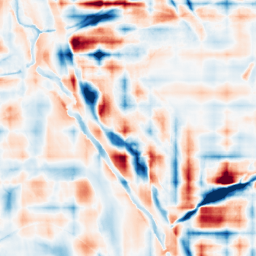
Category: wavelet
Decomposition family: wavelet_reverse_biorthogonal
Decomposition parameters: wavelet: rbio2.4
level: 5
Upsampling method: cubic_mitchell
Upsampling parameters: scale: 8
Upsampling scale: 8